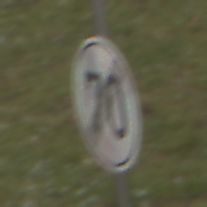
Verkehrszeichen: EndeGeschwindigkeit70
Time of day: Midday
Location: Outdoor (Nature)
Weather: Overcast
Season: NotSpecified
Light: Natural